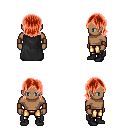
a pixel art fantasy rpg character, male body template, human, dark skin, black cape, gold greaves, red long bangs hairstyle, leather bracers, black shoes, four views (front, back, left, right), 2x2 character sprite sheet, small pixel art, hard edges, no anti-aliasing